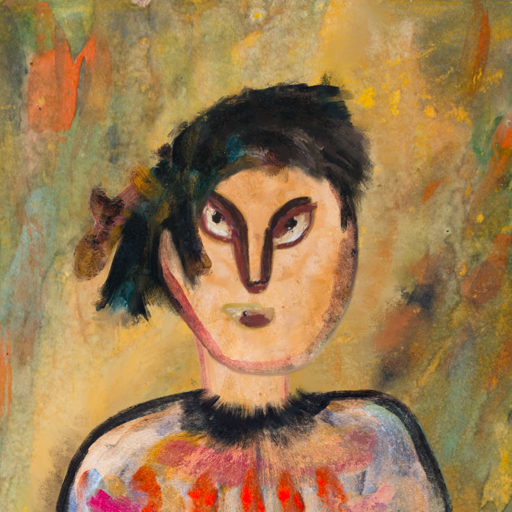
Background: Comrade, Head And Neck Front: Childish, Face Front: After_Raid, Bust: Childish, Hair Front: Pipe, Head Accessory: Blank, Second Necklace: Blank, Necklace: Blank, Baby: Blank